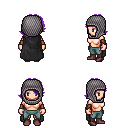
a pixel art fantasy rpg character, female body template, human, light skin, black cape, teal pants, purple swoop hairstyle, chain hood, leather bracers, maroon shoes, four views (front, back, left, right), 2x2 character sprite sheet, small pixel art, hard edges, no anti-aliasing